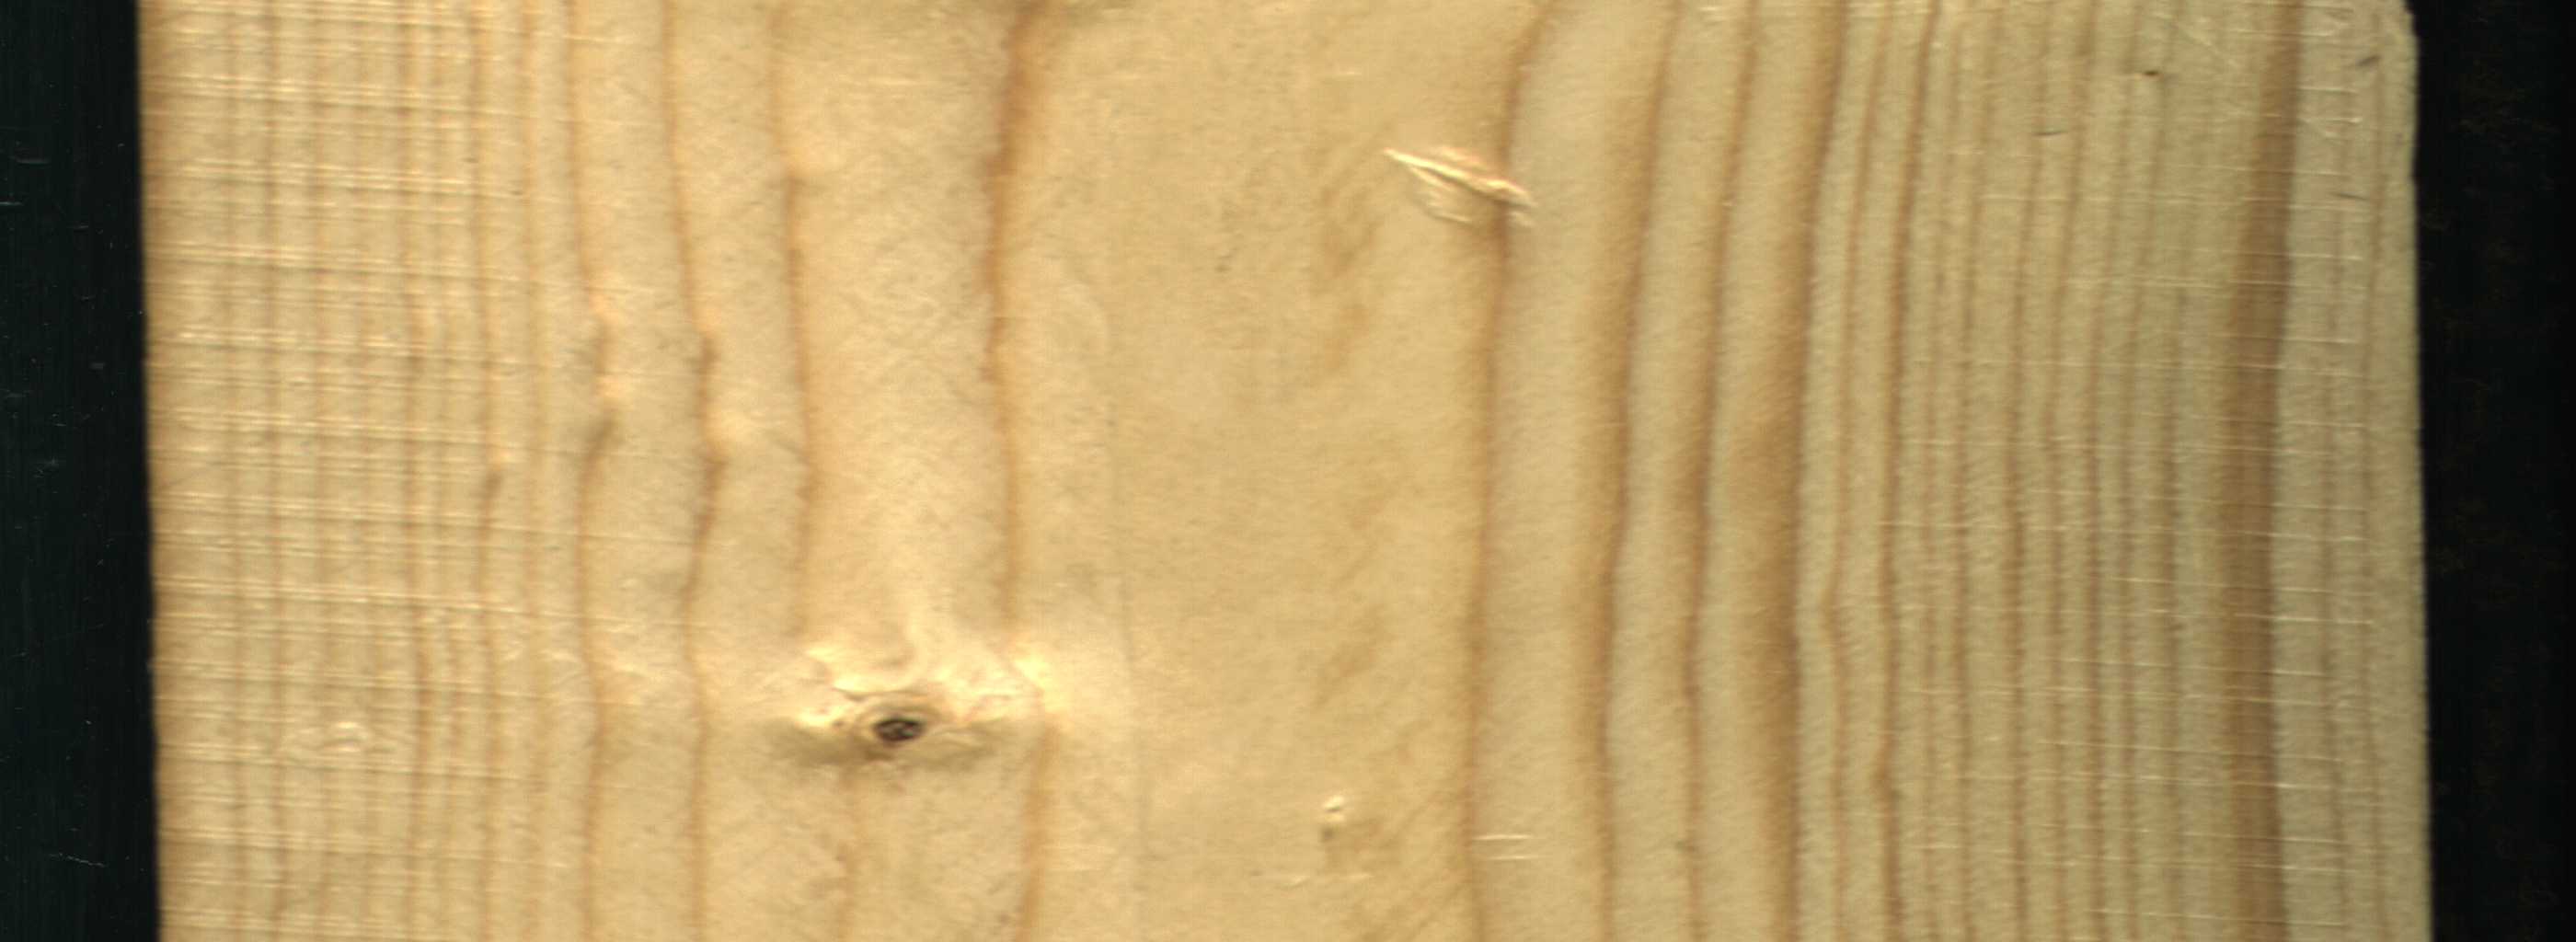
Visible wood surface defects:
Live_Knot